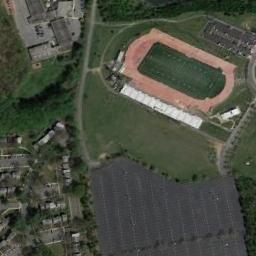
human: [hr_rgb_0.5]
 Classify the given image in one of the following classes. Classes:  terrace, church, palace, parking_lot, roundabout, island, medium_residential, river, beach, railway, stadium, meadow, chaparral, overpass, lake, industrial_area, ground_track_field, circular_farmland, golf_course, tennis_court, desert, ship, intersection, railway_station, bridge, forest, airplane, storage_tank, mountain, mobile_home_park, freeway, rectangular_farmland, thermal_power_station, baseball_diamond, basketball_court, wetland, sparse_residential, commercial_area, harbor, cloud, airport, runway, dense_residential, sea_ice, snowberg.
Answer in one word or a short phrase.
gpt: ground_track_field